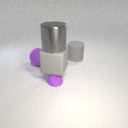
large gray rubber cube below large gray metal cylinder